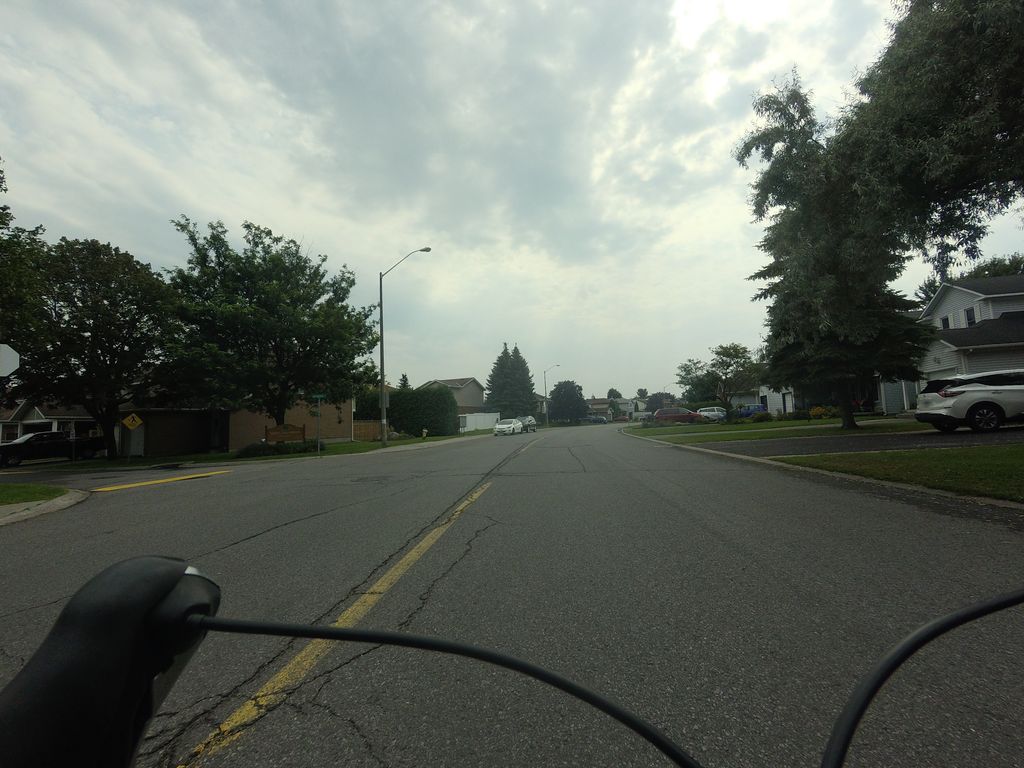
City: ottawa-gatineau